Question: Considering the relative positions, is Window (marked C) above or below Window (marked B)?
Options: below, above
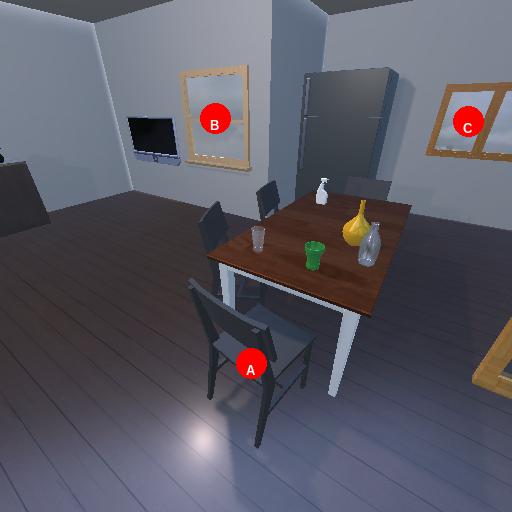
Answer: below